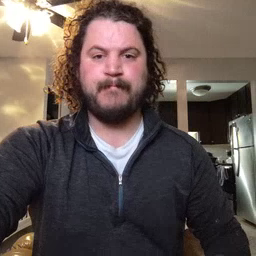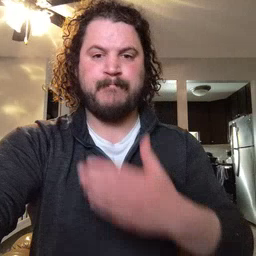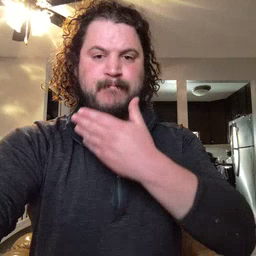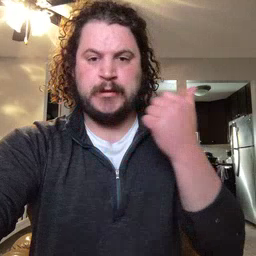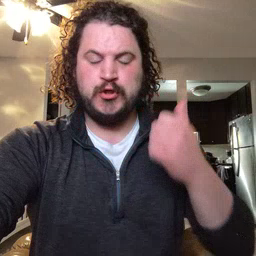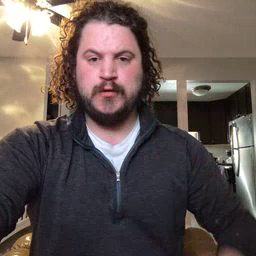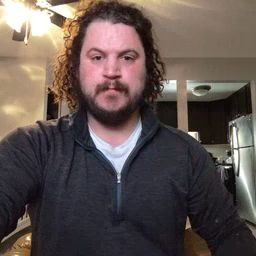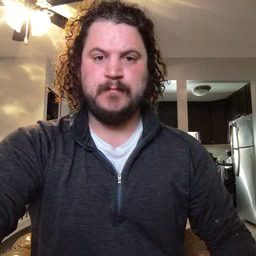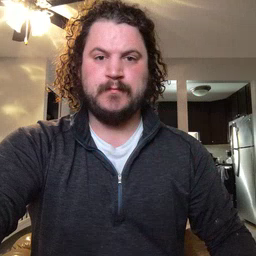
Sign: better